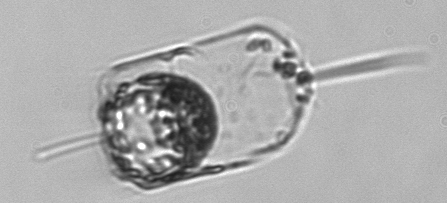
Label: Ditylum_brightwellii